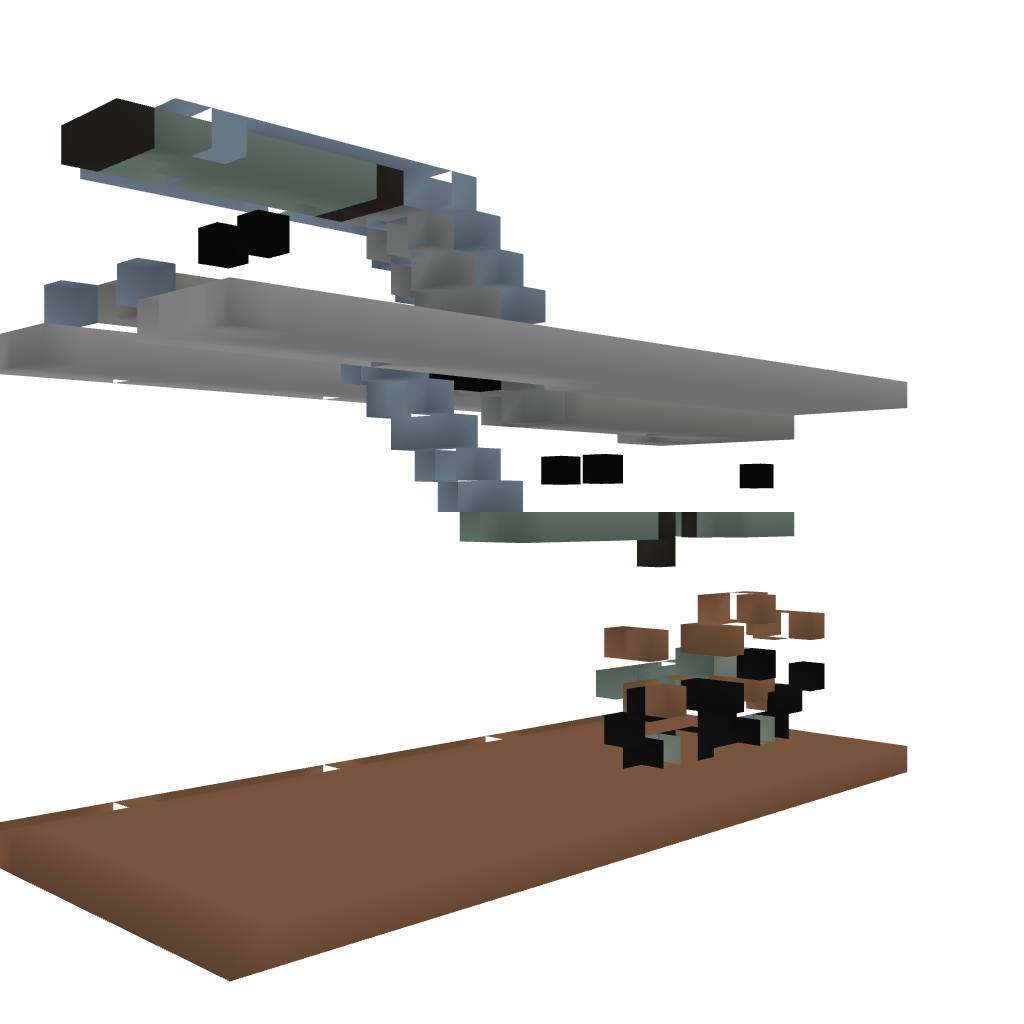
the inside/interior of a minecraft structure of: Ruins Trap